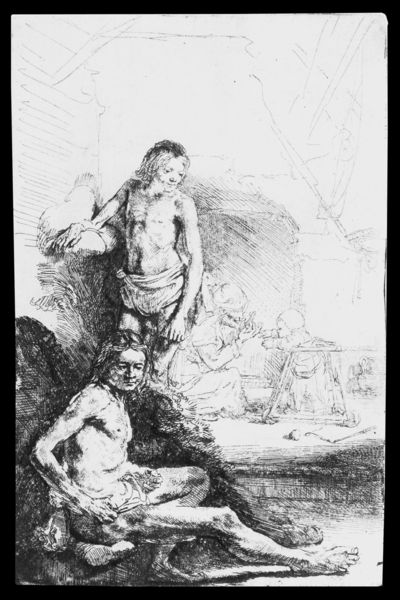
Titel: Zwei männliche Akte
Künstler: Harmensz van Rijn Rembrandt
Institution: Amsterdam, Rijksmuseum
Schlagwörter: akt, lendenschurz, mann, nackt, schatten, weiß, frauen, menschen, sitzen, brust, frau, männer, nacht, raum, schwarz, skizze, stuhl, zeichnung, dach, gebäude, haus, tuch, hochformat, alt, alte, arm, arme, mensch, stehen, boden, haare, sitzend, stehend, kind, personen, beine, studie, baby, spielen, knochen, lendentuch, füttern, druck, schwarzweiss, schraffur, greifen, entwurf, kleinkind, hunger, unfertig, spielzeug, mager, eingeborene, kindersitz